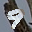
Label: 9